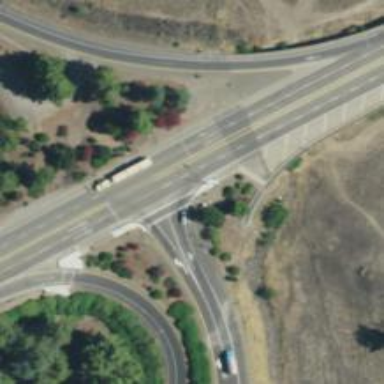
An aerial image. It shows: Asphalt road designated as trunk highway.